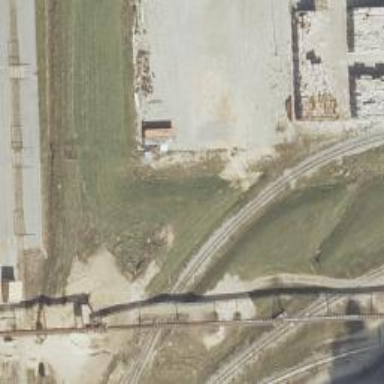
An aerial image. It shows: Rail spur service.